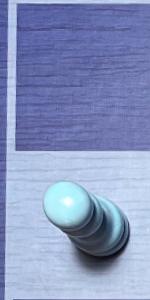
Label: Pawn_White